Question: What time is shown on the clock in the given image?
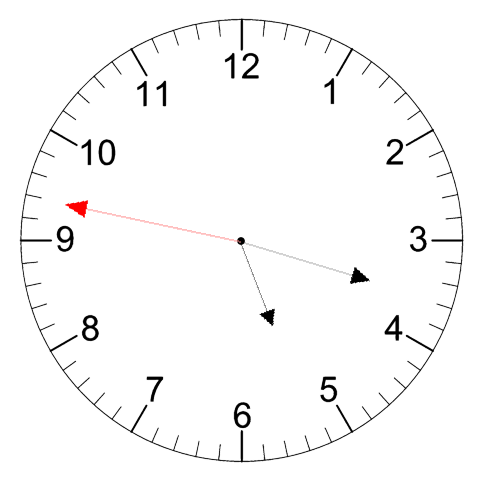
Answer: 05:17:47